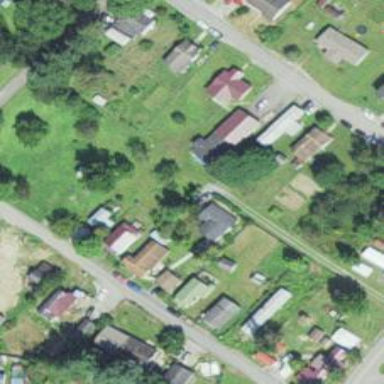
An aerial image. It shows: Alley classified as service road.